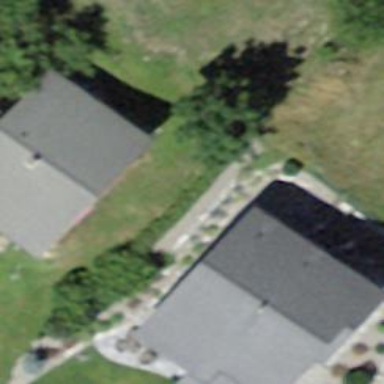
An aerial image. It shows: Detached building.